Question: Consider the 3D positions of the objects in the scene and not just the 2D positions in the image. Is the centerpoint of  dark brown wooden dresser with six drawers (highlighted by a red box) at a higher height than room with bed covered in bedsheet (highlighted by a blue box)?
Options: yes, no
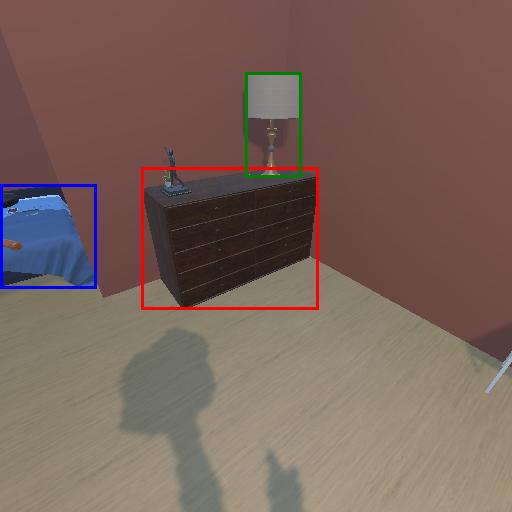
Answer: yes